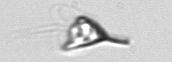
Label: Pyramimonas_longicauda